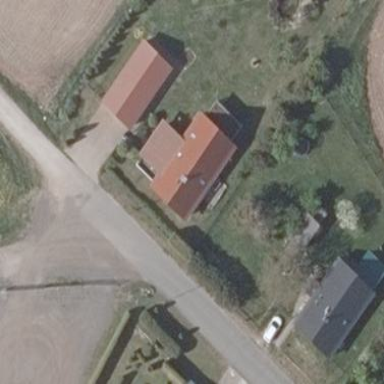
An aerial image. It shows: Residential building.